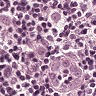
Metastatic tissue present: yes